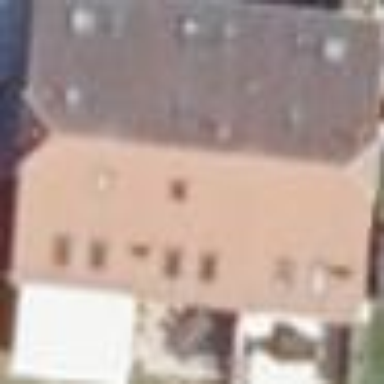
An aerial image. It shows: Half-hipped roof shape on the apartments building.